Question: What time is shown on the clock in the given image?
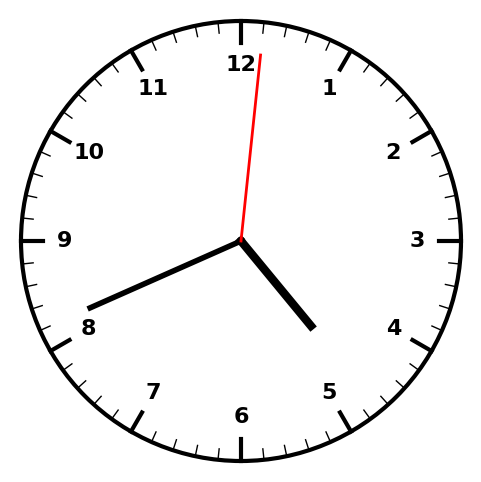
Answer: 04:41:01